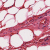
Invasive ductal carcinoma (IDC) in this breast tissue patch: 0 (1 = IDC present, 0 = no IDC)